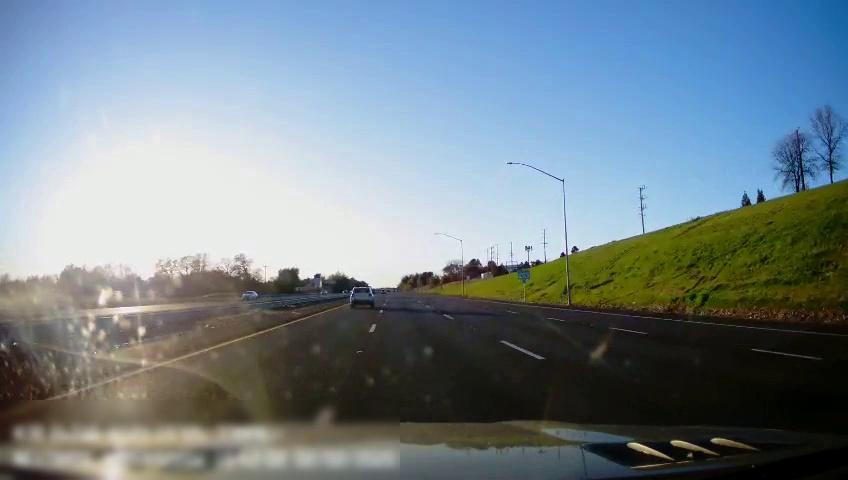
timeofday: Day
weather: Cloudy
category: Drivable Space
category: Drivable Space
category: Vehicles | Car
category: Vehicles | SUV
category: Lanes | Alternate Lane
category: Lanes | Current Lane
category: Lanes | Current Lane
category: Lanes | Alternate Lane
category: Lanes | Alternate Lane
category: Traffic | Signs
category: Traffic | Signs